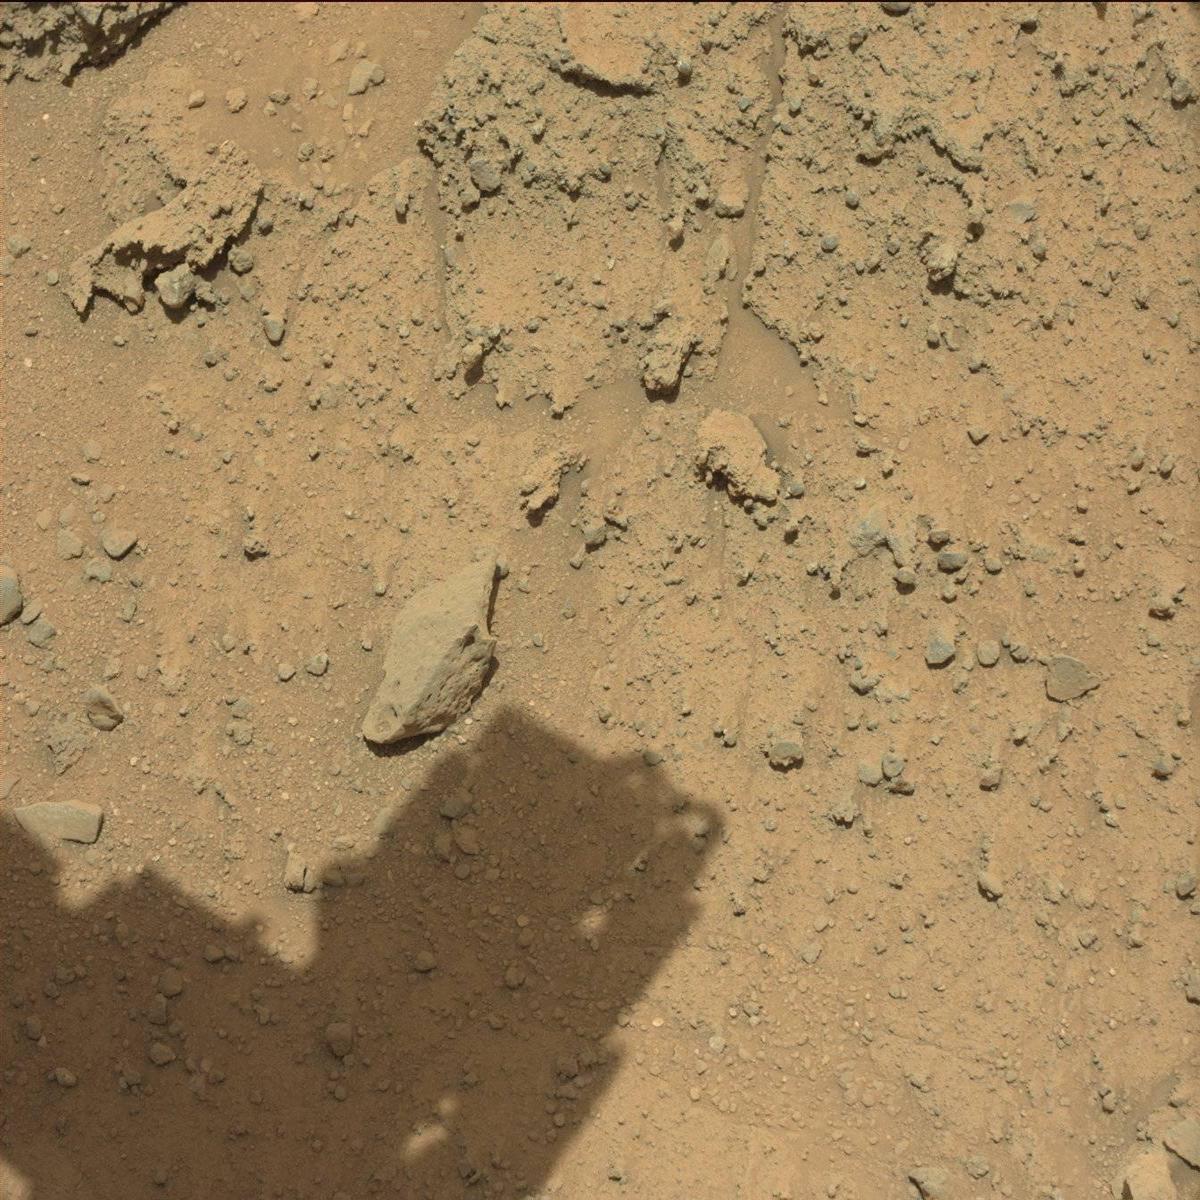
Terrain classes present: Bedrock, Rock, Sand / Soil